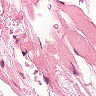
Metastatic tissue present: no